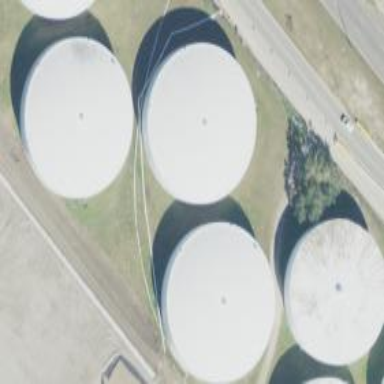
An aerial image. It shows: Storage tank designed to hold water.